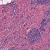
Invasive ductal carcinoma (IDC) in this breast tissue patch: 0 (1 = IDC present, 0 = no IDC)